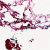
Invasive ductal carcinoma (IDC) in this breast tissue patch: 0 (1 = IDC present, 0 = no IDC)